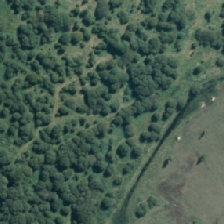
Land cover: deciduous_hardwood